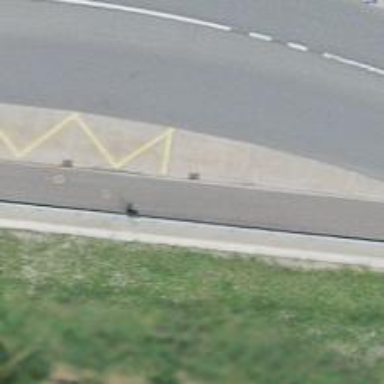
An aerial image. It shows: Platform for public transport is situated by the road.